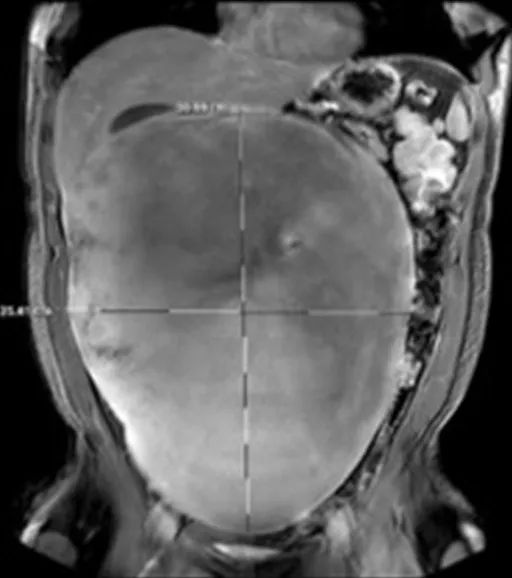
MR Abdomen and pelvis with contrast demonstrating 31 x 25 cm intra-peritoneal mass.
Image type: radiology (mri)